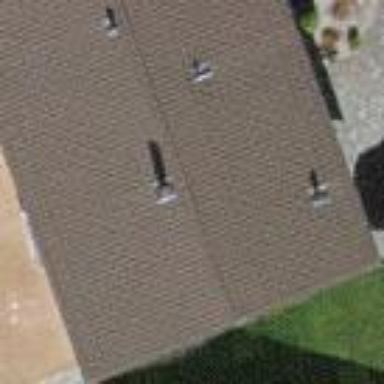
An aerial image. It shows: Semidetached house with gabled roof.